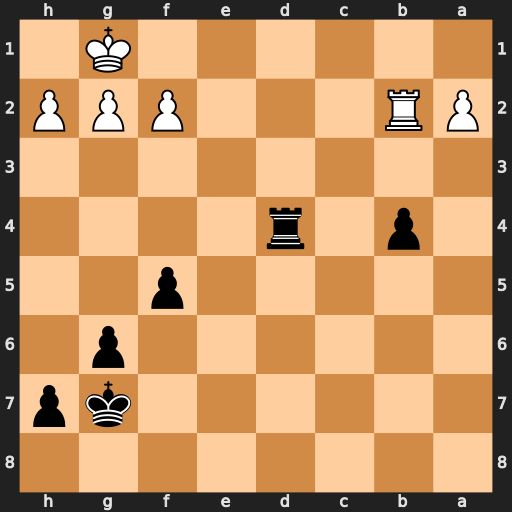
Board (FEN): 8/6kp/6p1/5p2/1p1r4/8/PR3PPP/6K1
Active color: b
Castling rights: -
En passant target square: -
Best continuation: Rd1#